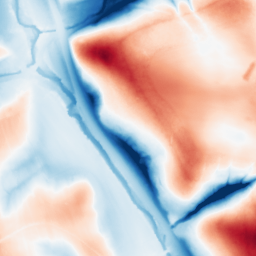
Category: edge_preserving
Decomposition family: guided
Decomposition parameters: radius: 32
eps: 0.1
Upsampling method: bilinear
Upsampling parameters: scale: 2
Upsampling scale: 2